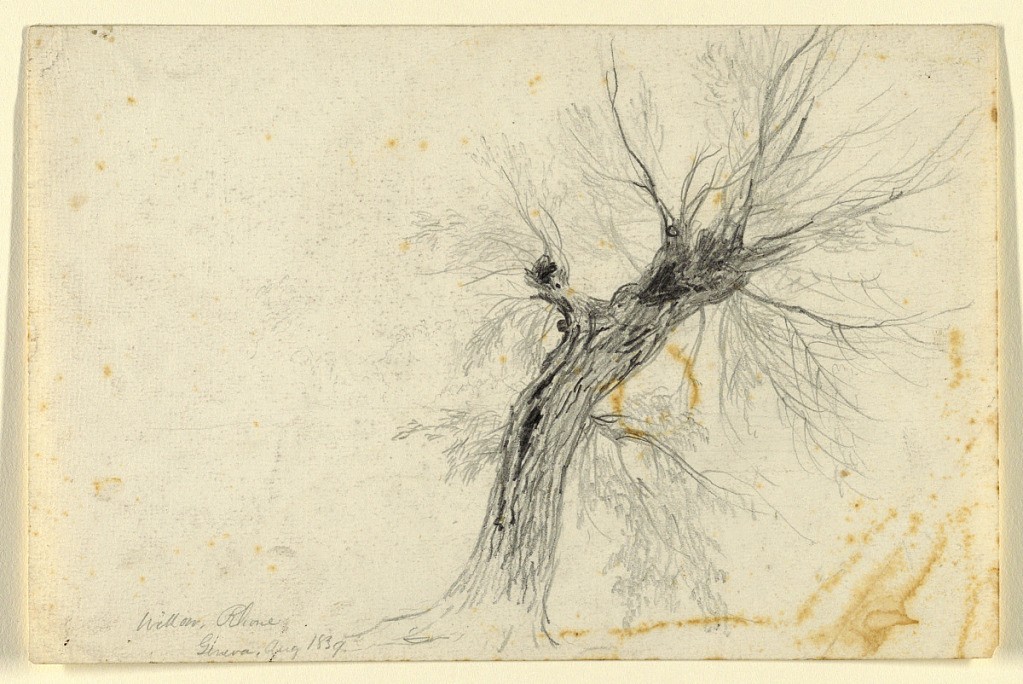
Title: Willow on the Rhône, Geneva, Switzerland
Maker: Daniel Huntington, American, 1816–1906
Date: August 1839
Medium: Graphite and black crayon on paper
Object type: Drawing
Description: Study of a willow tree, nearly leafless, leaning towards the right.